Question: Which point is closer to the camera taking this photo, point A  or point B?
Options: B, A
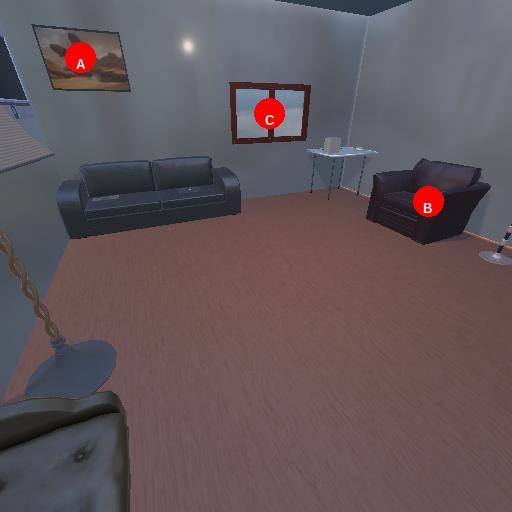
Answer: B